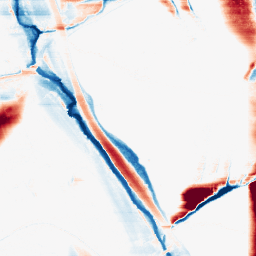
Category: morphological
Decomposition family: morphological_rect
Decomposition parameters: operation: average
width: 50
height: 3
Upsampling method: bicubic_16x
Upsampling parameters: scale: 16
Upsampling scale: 16